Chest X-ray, PA view. Patient: 58 years old, sex F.
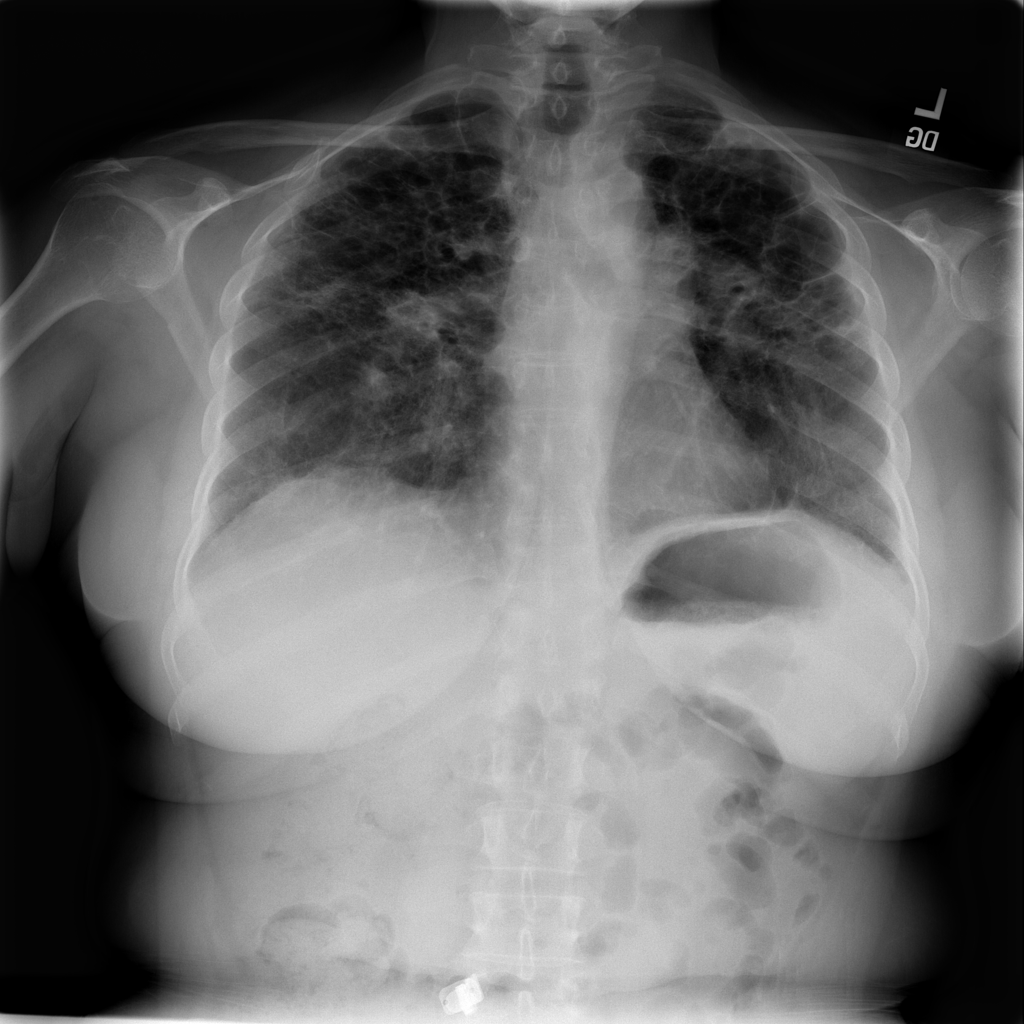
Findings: No Finding